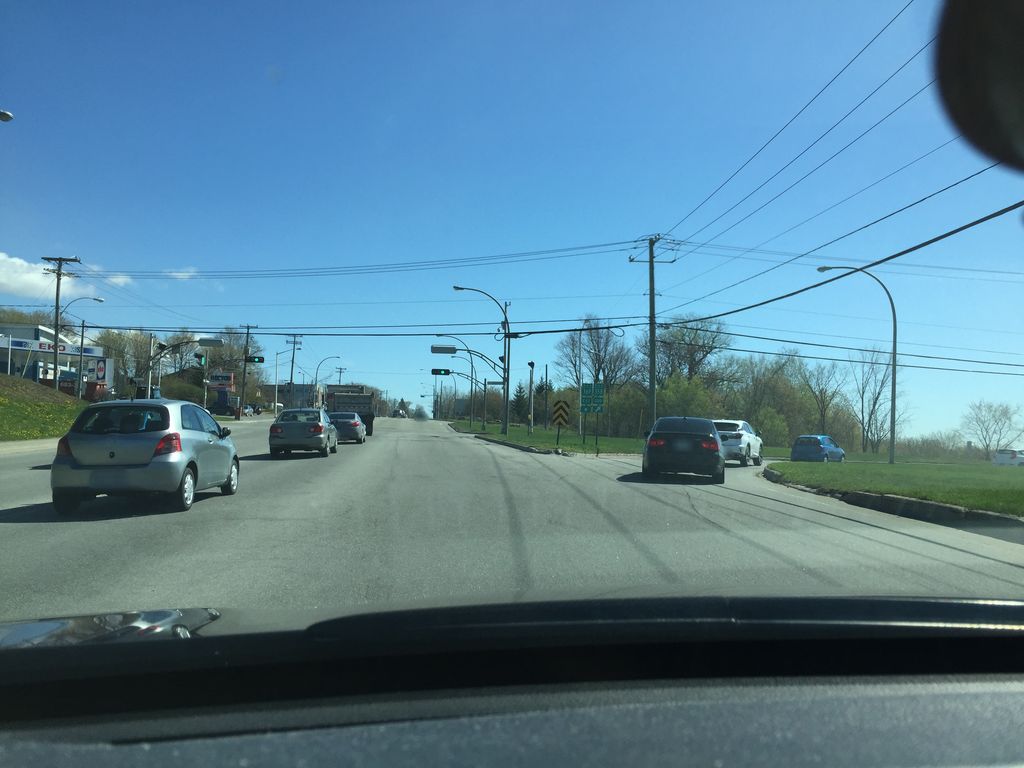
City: quebec_city